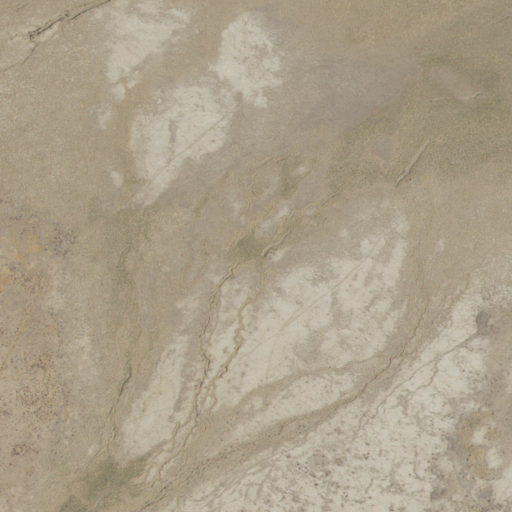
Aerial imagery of valley in New Mexico named Cañon Largo containing shrub, herbaceous wetlands, and woody wetlands